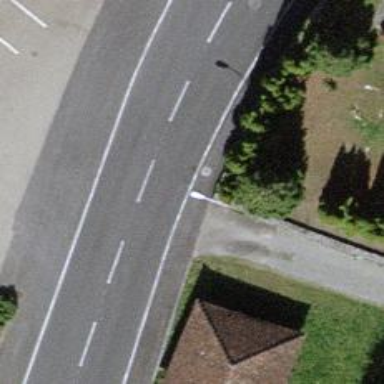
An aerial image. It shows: Bus stop equipped with public transport stop position.